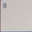
Piece: xx